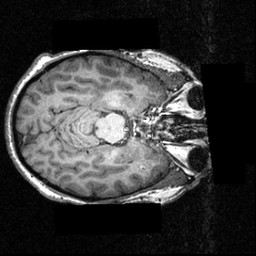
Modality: T1w
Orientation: axial
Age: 28
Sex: male
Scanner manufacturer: siemens
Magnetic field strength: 3.951 T
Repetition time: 1.5 s
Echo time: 0.00335 s